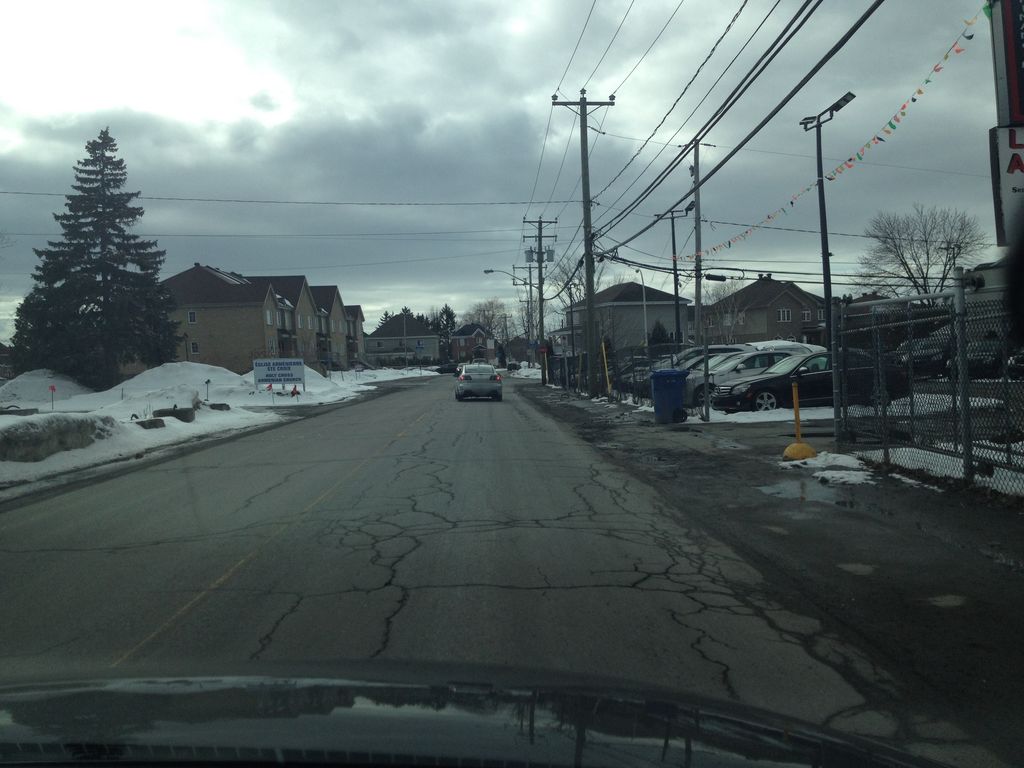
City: montreal